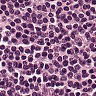
Metastatic tissue present: no